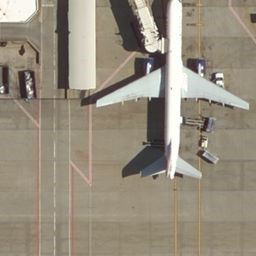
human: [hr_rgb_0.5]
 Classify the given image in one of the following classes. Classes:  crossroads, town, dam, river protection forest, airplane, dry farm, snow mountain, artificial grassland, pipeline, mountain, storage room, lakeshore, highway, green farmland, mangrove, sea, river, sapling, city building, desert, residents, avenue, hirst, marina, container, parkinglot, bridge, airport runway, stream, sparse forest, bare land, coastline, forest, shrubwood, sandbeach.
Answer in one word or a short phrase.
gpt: airplane